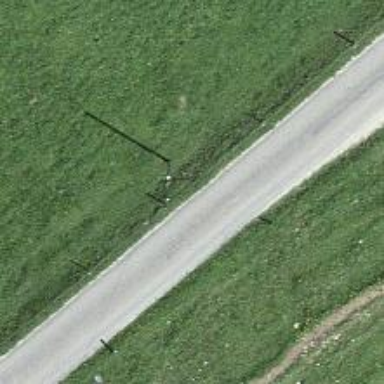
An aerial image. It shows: Power pole.